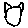
Label: cat